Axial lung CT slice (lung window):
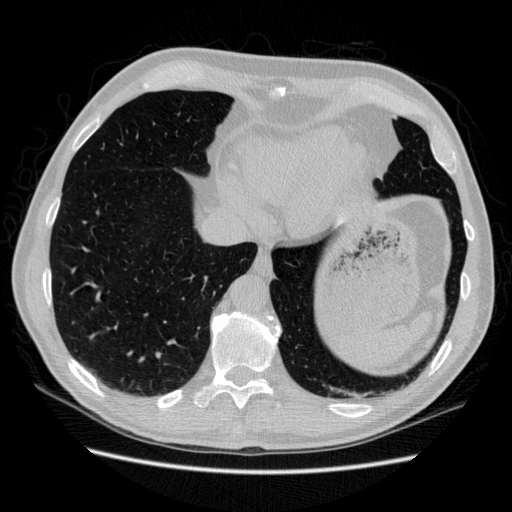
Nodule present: no